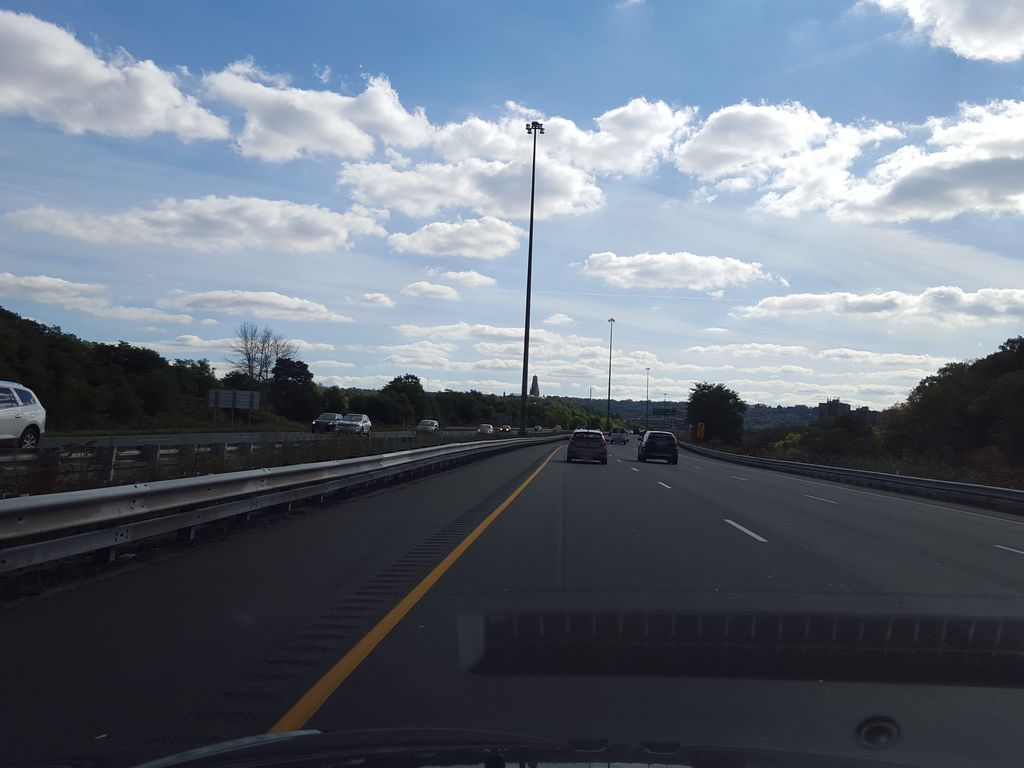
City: hamilton